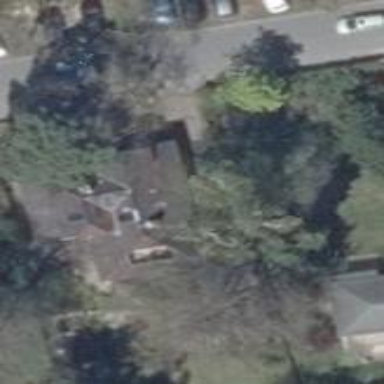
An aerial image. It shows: Detached building with mansard roof.